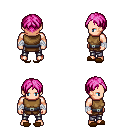
a pixel art fantasy rpg character, male body template, human, light skin, leather chest armor, metal pants, pink parted hairstyle, white cloth bandages, brown slippers, four views (front, back, left, right), 2x2 character sprite sheet, small pixel art, hard edges, no anti-aliasing